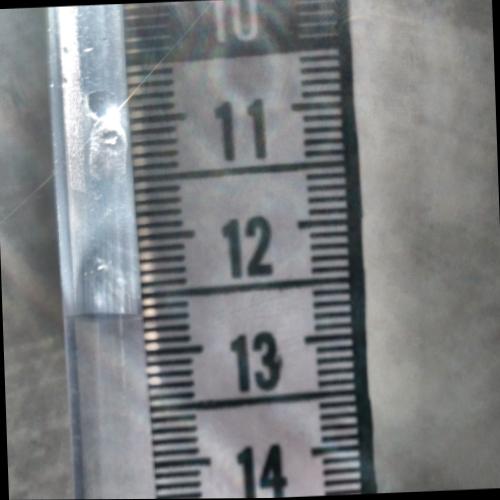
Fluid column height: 12.7 cm